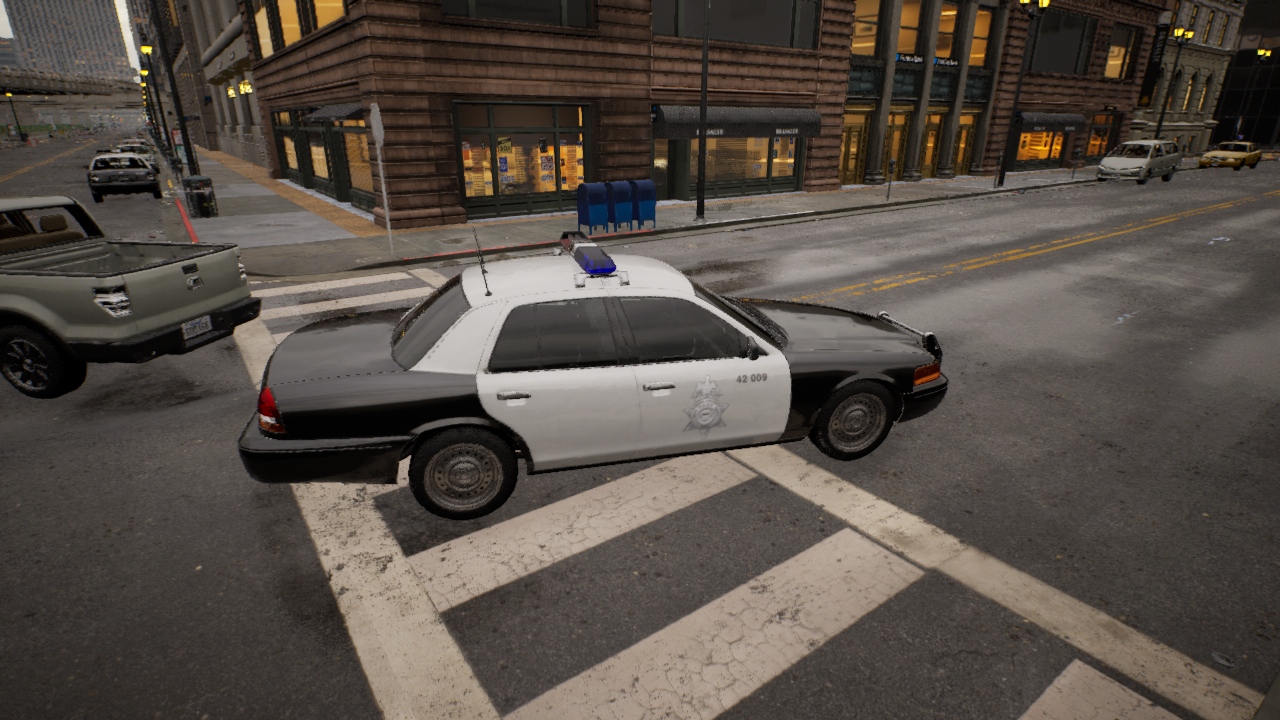
Venue: intersection
Lighting: golden hour
Vehicle rig: sedan